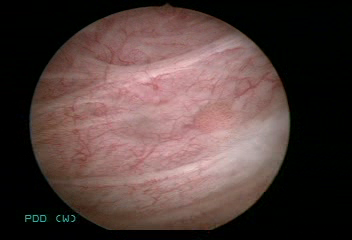
Modality: WLC
Class: Malignant
Subclass: LowGradePapillary
Lesion: L1
Stage: Ta
Morphology: Papillary
Bladder cancer association: Yes
Annotated structures: Tumor